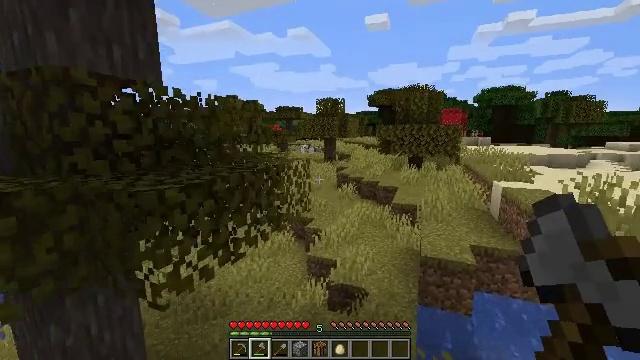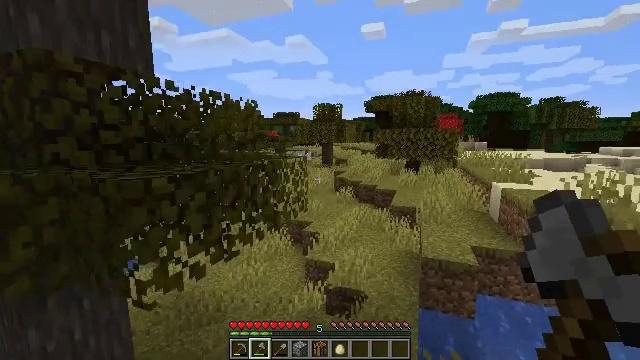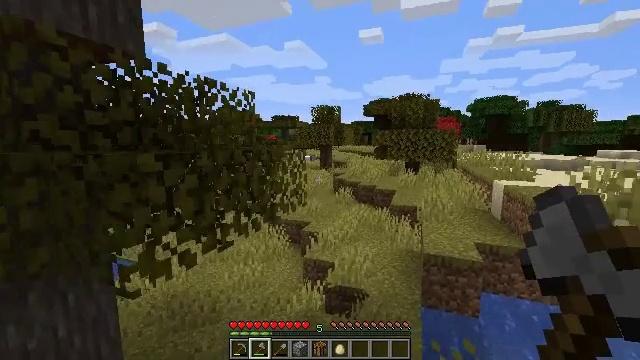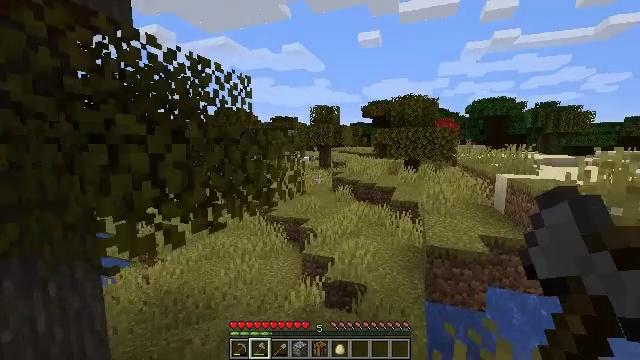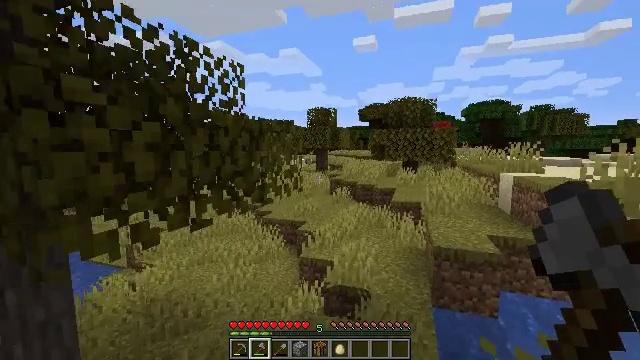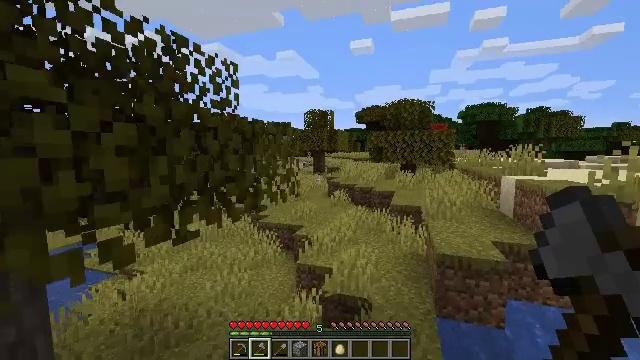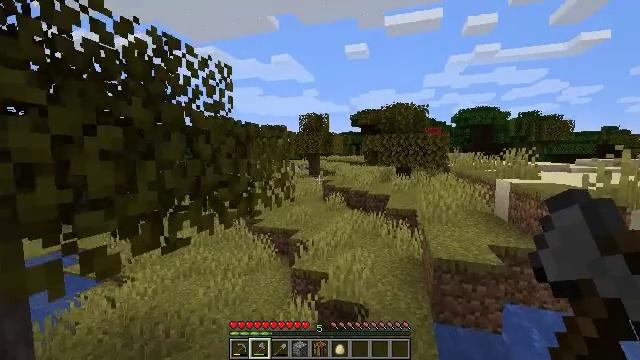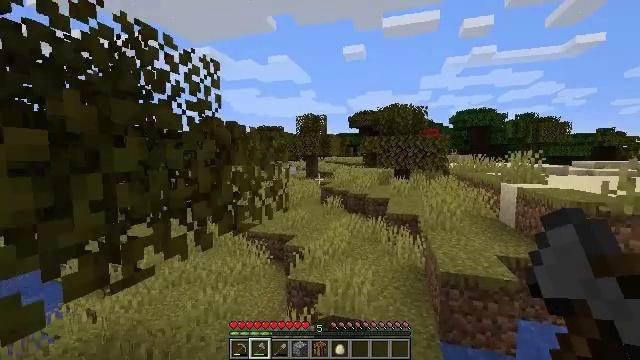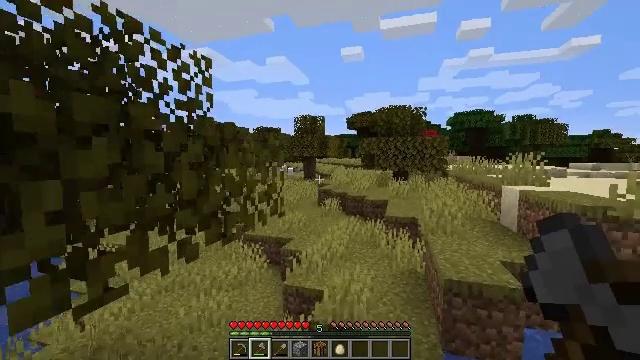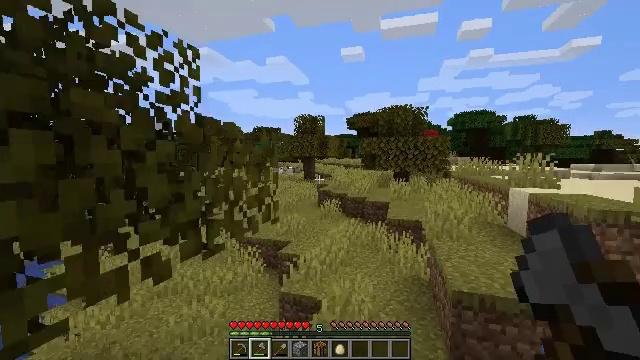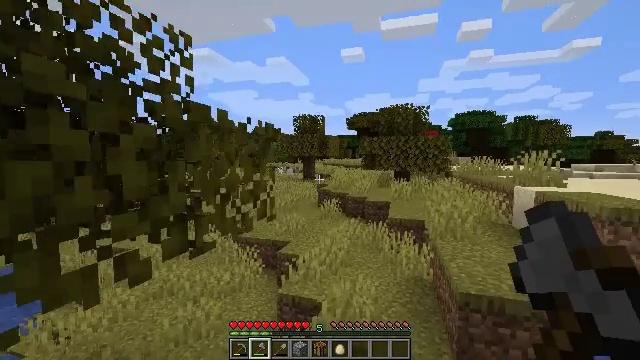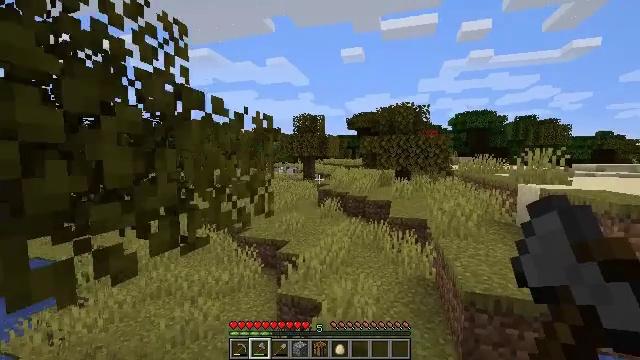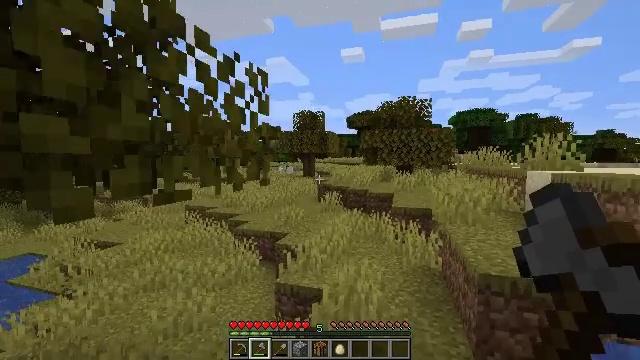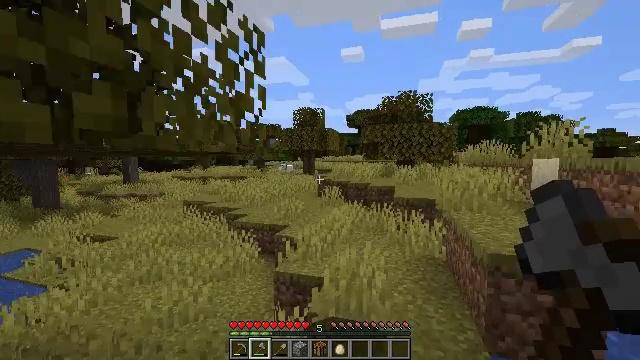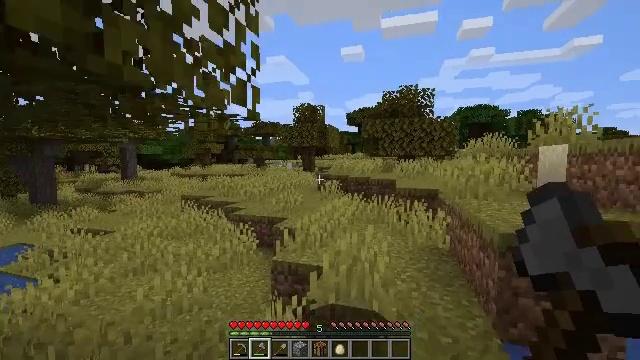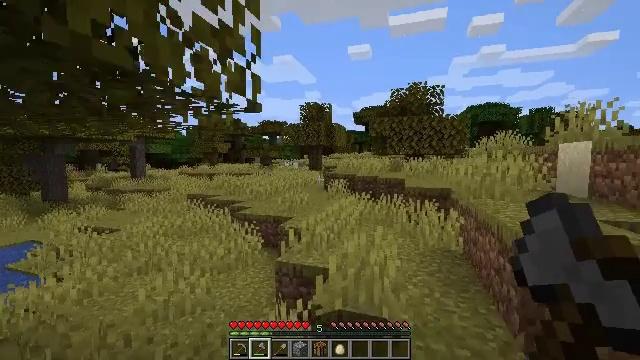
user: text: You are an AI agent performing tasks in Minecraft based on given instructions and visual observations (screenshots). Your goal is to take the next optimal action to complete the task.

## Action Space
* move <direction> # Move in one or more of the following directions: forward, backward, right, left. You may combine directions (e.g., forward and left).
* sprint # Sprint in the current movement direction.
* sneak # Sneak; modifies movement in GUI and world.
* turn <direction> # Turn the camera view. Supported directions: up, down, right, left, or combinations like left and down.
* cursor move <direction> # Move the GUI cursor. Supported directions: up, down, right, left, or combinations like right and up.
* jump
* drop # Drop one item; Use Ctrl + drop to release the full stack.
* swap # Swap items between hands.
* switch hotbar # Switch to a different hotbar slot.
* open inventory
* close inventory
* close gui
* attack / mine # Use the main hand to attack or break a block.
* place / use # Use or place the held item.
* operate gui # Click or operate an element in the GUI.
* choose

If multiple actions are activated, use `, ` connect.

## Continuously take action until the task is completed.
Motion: motion action
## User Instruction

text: Mine coarse dirt from the ground.
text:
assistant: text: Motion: move forward, turn up
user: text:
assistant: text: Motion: move forward
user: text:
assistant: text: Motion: move forward
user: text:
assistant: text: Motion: move forward
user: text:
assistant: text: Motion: move forward
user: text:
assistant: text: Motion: move forward, turn right
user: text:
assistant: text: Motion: move forward
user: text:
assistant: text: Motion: move forward
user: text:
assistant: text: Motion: move forward
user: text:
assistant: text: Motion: move forward
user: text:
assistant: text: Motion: move forward
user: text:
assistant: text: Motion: move forward
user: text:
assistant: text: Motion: move forward
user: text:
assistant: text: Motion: move forward
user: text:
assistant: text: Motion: move forward, turn left
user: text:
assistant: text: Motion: move forward, turn left
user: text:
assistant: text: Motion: move forward
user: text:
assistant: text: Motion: move forward
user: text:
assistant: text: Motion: move forward
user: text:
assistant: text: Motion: move forward, turn left
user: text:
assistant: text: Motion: move forward, turn left
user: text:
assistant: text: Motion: move forward, turn left
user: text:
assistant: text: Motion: move forward, turn left
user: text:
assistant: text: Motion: move forward, turn left
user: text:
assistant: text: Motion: move forward, turn left
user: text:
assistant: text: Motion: move forward
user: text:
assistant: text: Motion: move forward
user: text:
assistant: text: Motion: move forward
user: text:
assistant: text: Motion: move forward
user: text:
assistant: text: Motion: move forward